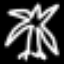
Label: palm tree